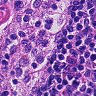
Metastatic tissue present: no